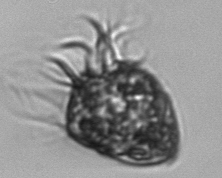
Label: Strombidium_morphotype1